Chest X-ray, AP view. Patient: 23 years old, sex M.
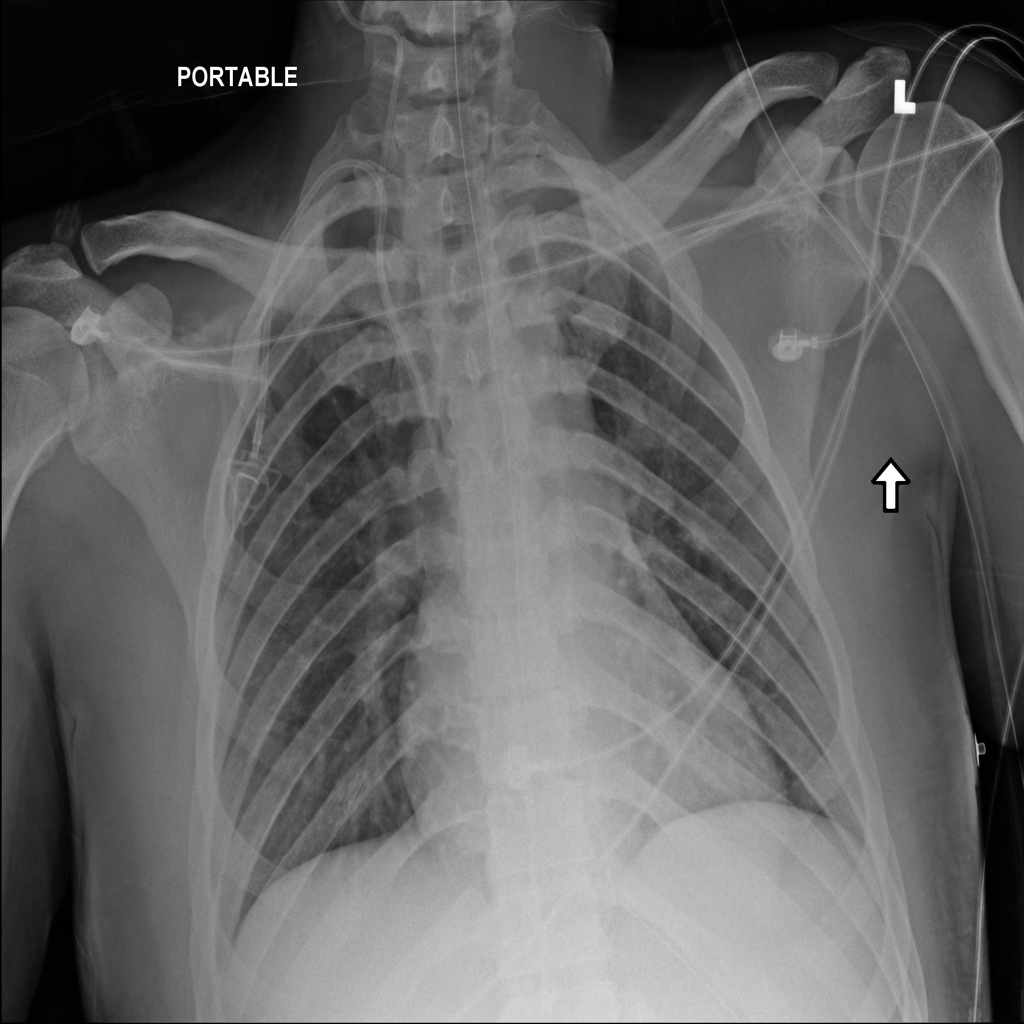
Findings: No Finding